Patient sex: M
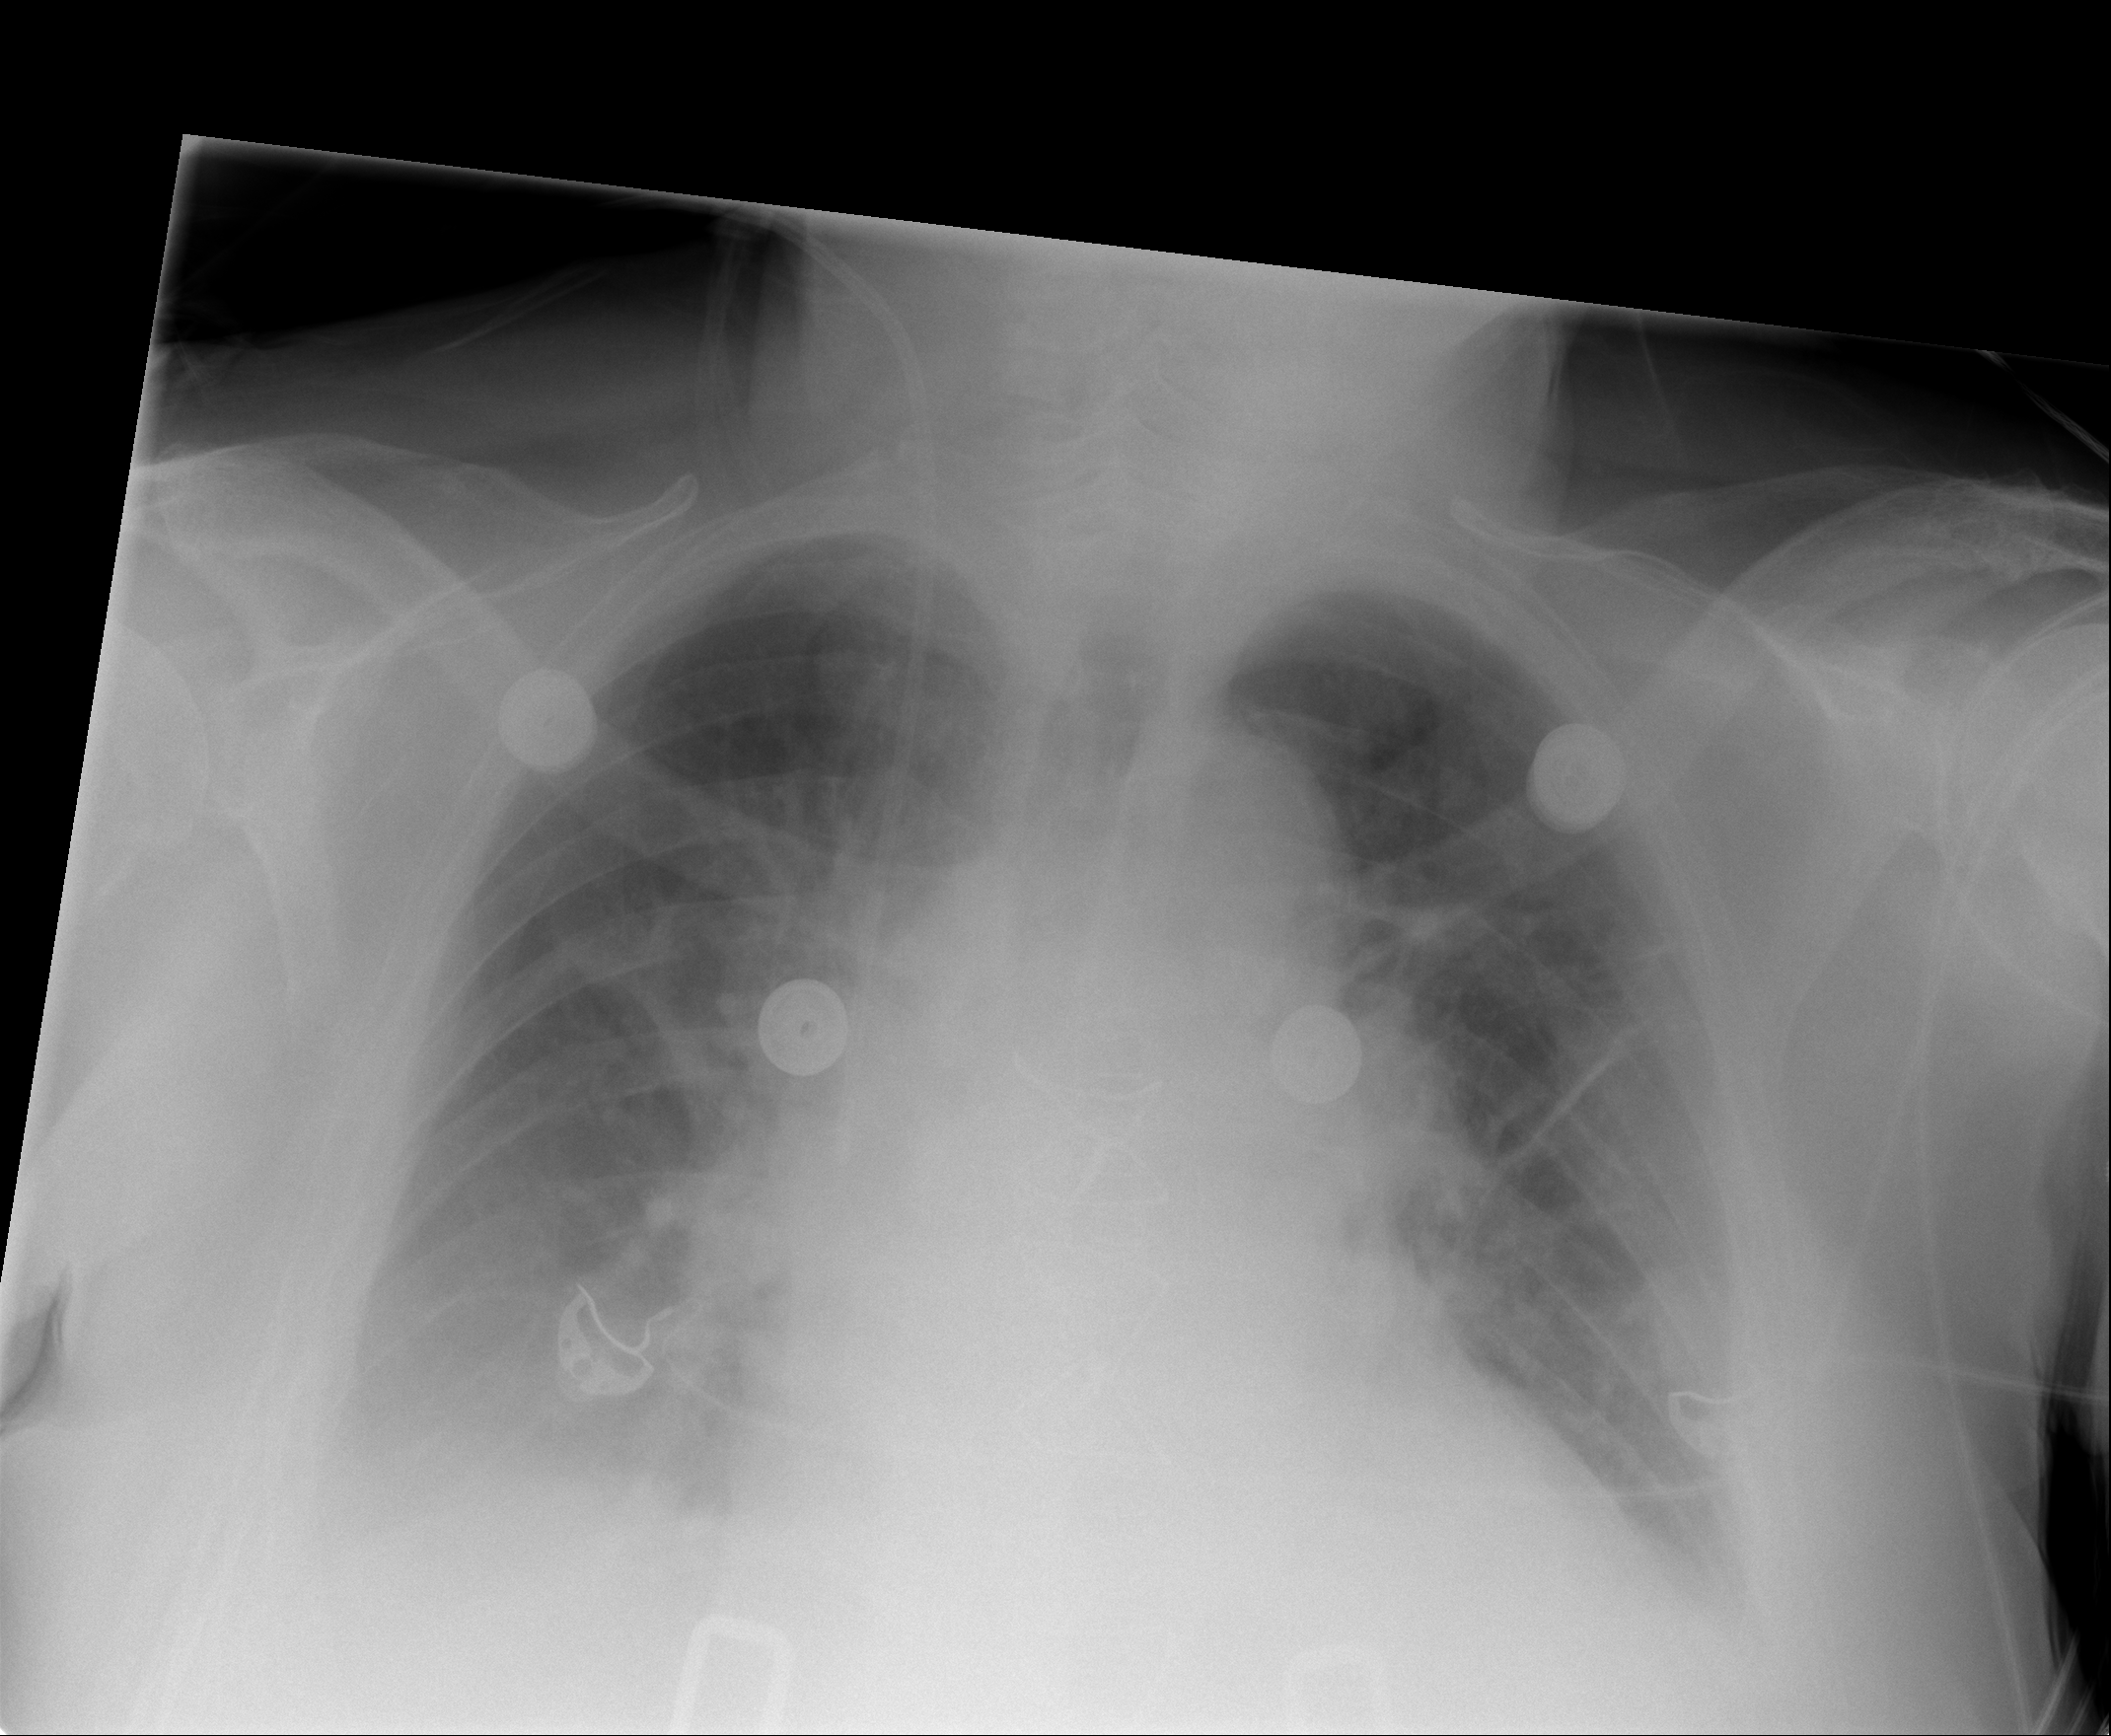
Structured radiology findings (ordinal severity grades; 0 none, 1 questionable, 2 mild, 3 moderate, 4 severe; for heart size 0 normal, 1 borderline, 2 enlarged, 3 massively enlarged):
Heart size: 2
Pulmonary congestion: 2
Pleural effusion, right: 3
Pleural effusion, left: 2
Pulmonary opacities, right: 0
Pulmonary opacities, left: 2
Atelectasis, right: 2
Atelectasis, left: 2